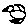
Label: bird